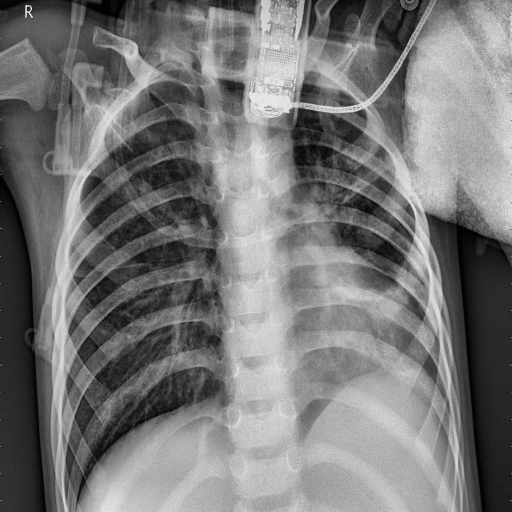
Finding: PNEUMONIA